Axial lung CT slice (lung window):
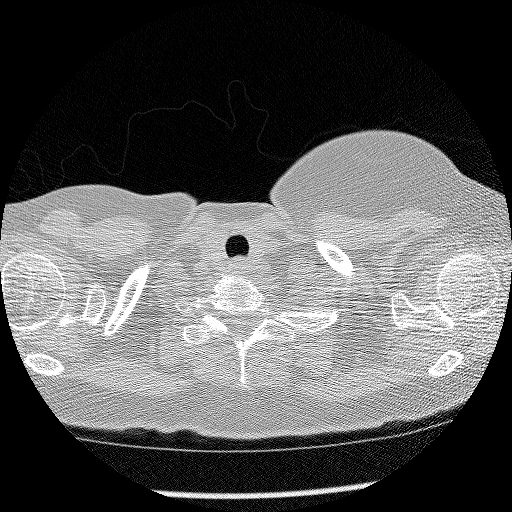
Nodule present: no